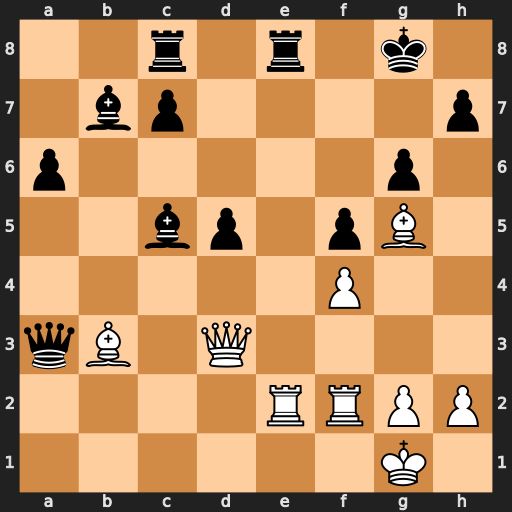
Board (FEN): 2r1r1k1/1bp4p/p5p1/2bp1pB1/5P2/qB1Q4/4RRPP/6K1
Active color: w
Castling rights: -
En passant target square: -
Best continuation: Bxd5+ Kg7 Qxa3 Bxa3 Bxb7 Rxe2 Rxe2